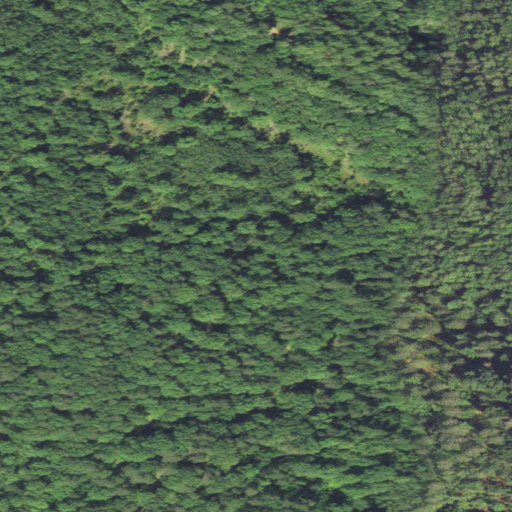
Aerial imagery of mountain in Michigan named Black Mountain containing deciduous forest, mixed forest, shrub, and evergreen forest